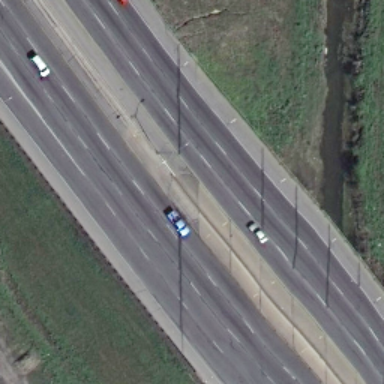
There are two straight freeways closed to each other and some plants beside the roads .